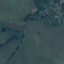
Label: Pasture